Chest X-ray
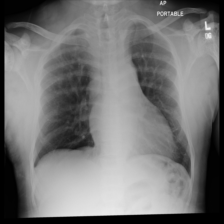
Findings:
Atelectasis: positive
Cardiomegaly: negative
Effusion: negative
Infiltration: negative
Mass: negative
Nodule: negative
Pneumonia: negative
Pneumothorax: negative
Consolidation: negative
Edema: negative
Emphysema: negative
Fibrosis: positive
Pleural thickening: negative
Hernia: negative